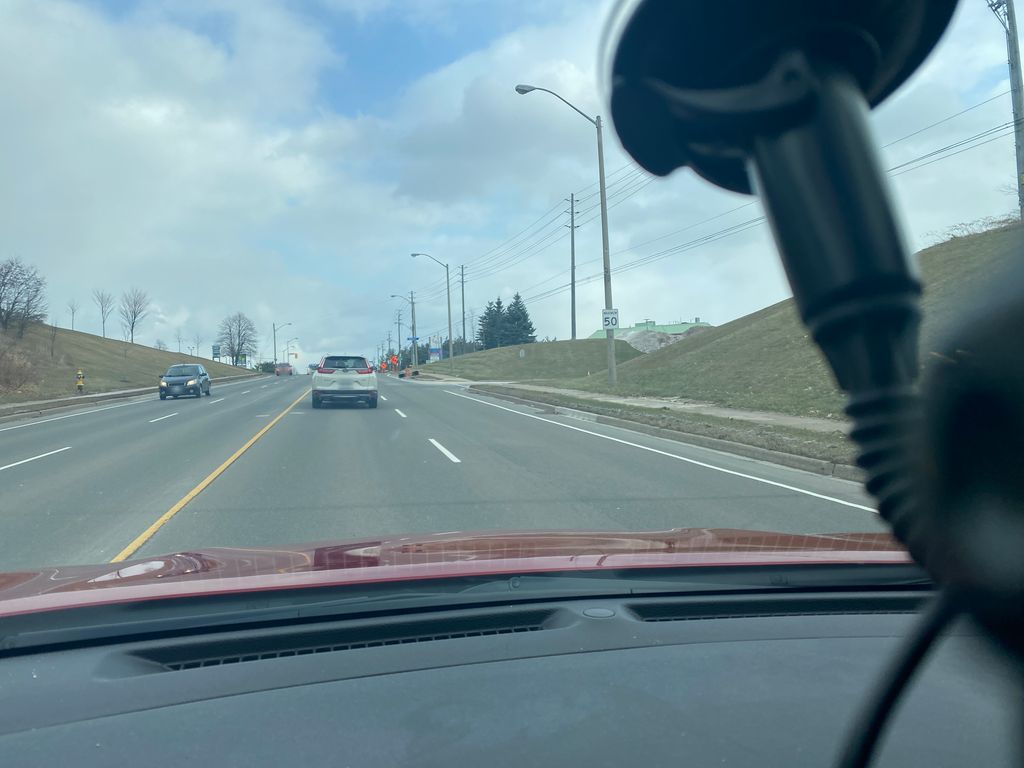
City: toronto